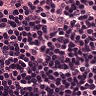
Metastatic tissue present: no